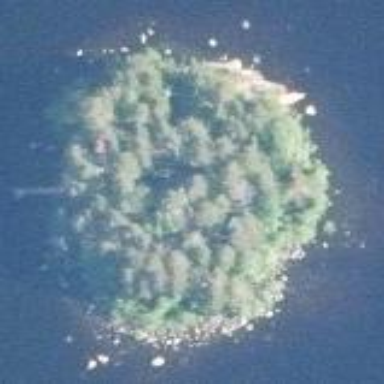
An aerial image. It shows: Islet covered with woodland.